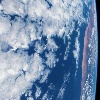
Label: cloud